Interaction volume radius: 5 \u00c5
Interaction volume height: 10 \u00c5
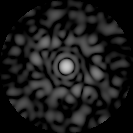
Disorder parameter: 0.829